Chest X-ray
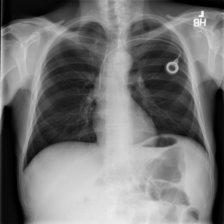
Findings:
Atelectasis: negative
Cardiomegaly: negative
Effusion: negative
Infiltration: negative
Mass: negative
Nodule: negative
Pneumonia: negative
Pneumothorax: negative
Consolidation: negative
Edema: negative
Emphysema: negative
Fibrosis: negative
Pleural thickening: negative
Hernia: negative